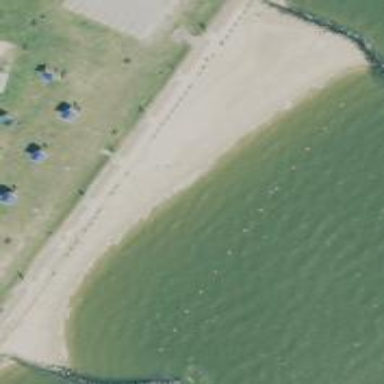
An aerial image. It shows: Beautiful beach with natural surroundings.